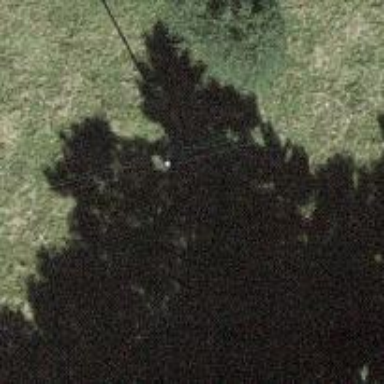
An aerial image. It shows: Power pole.